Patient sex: M
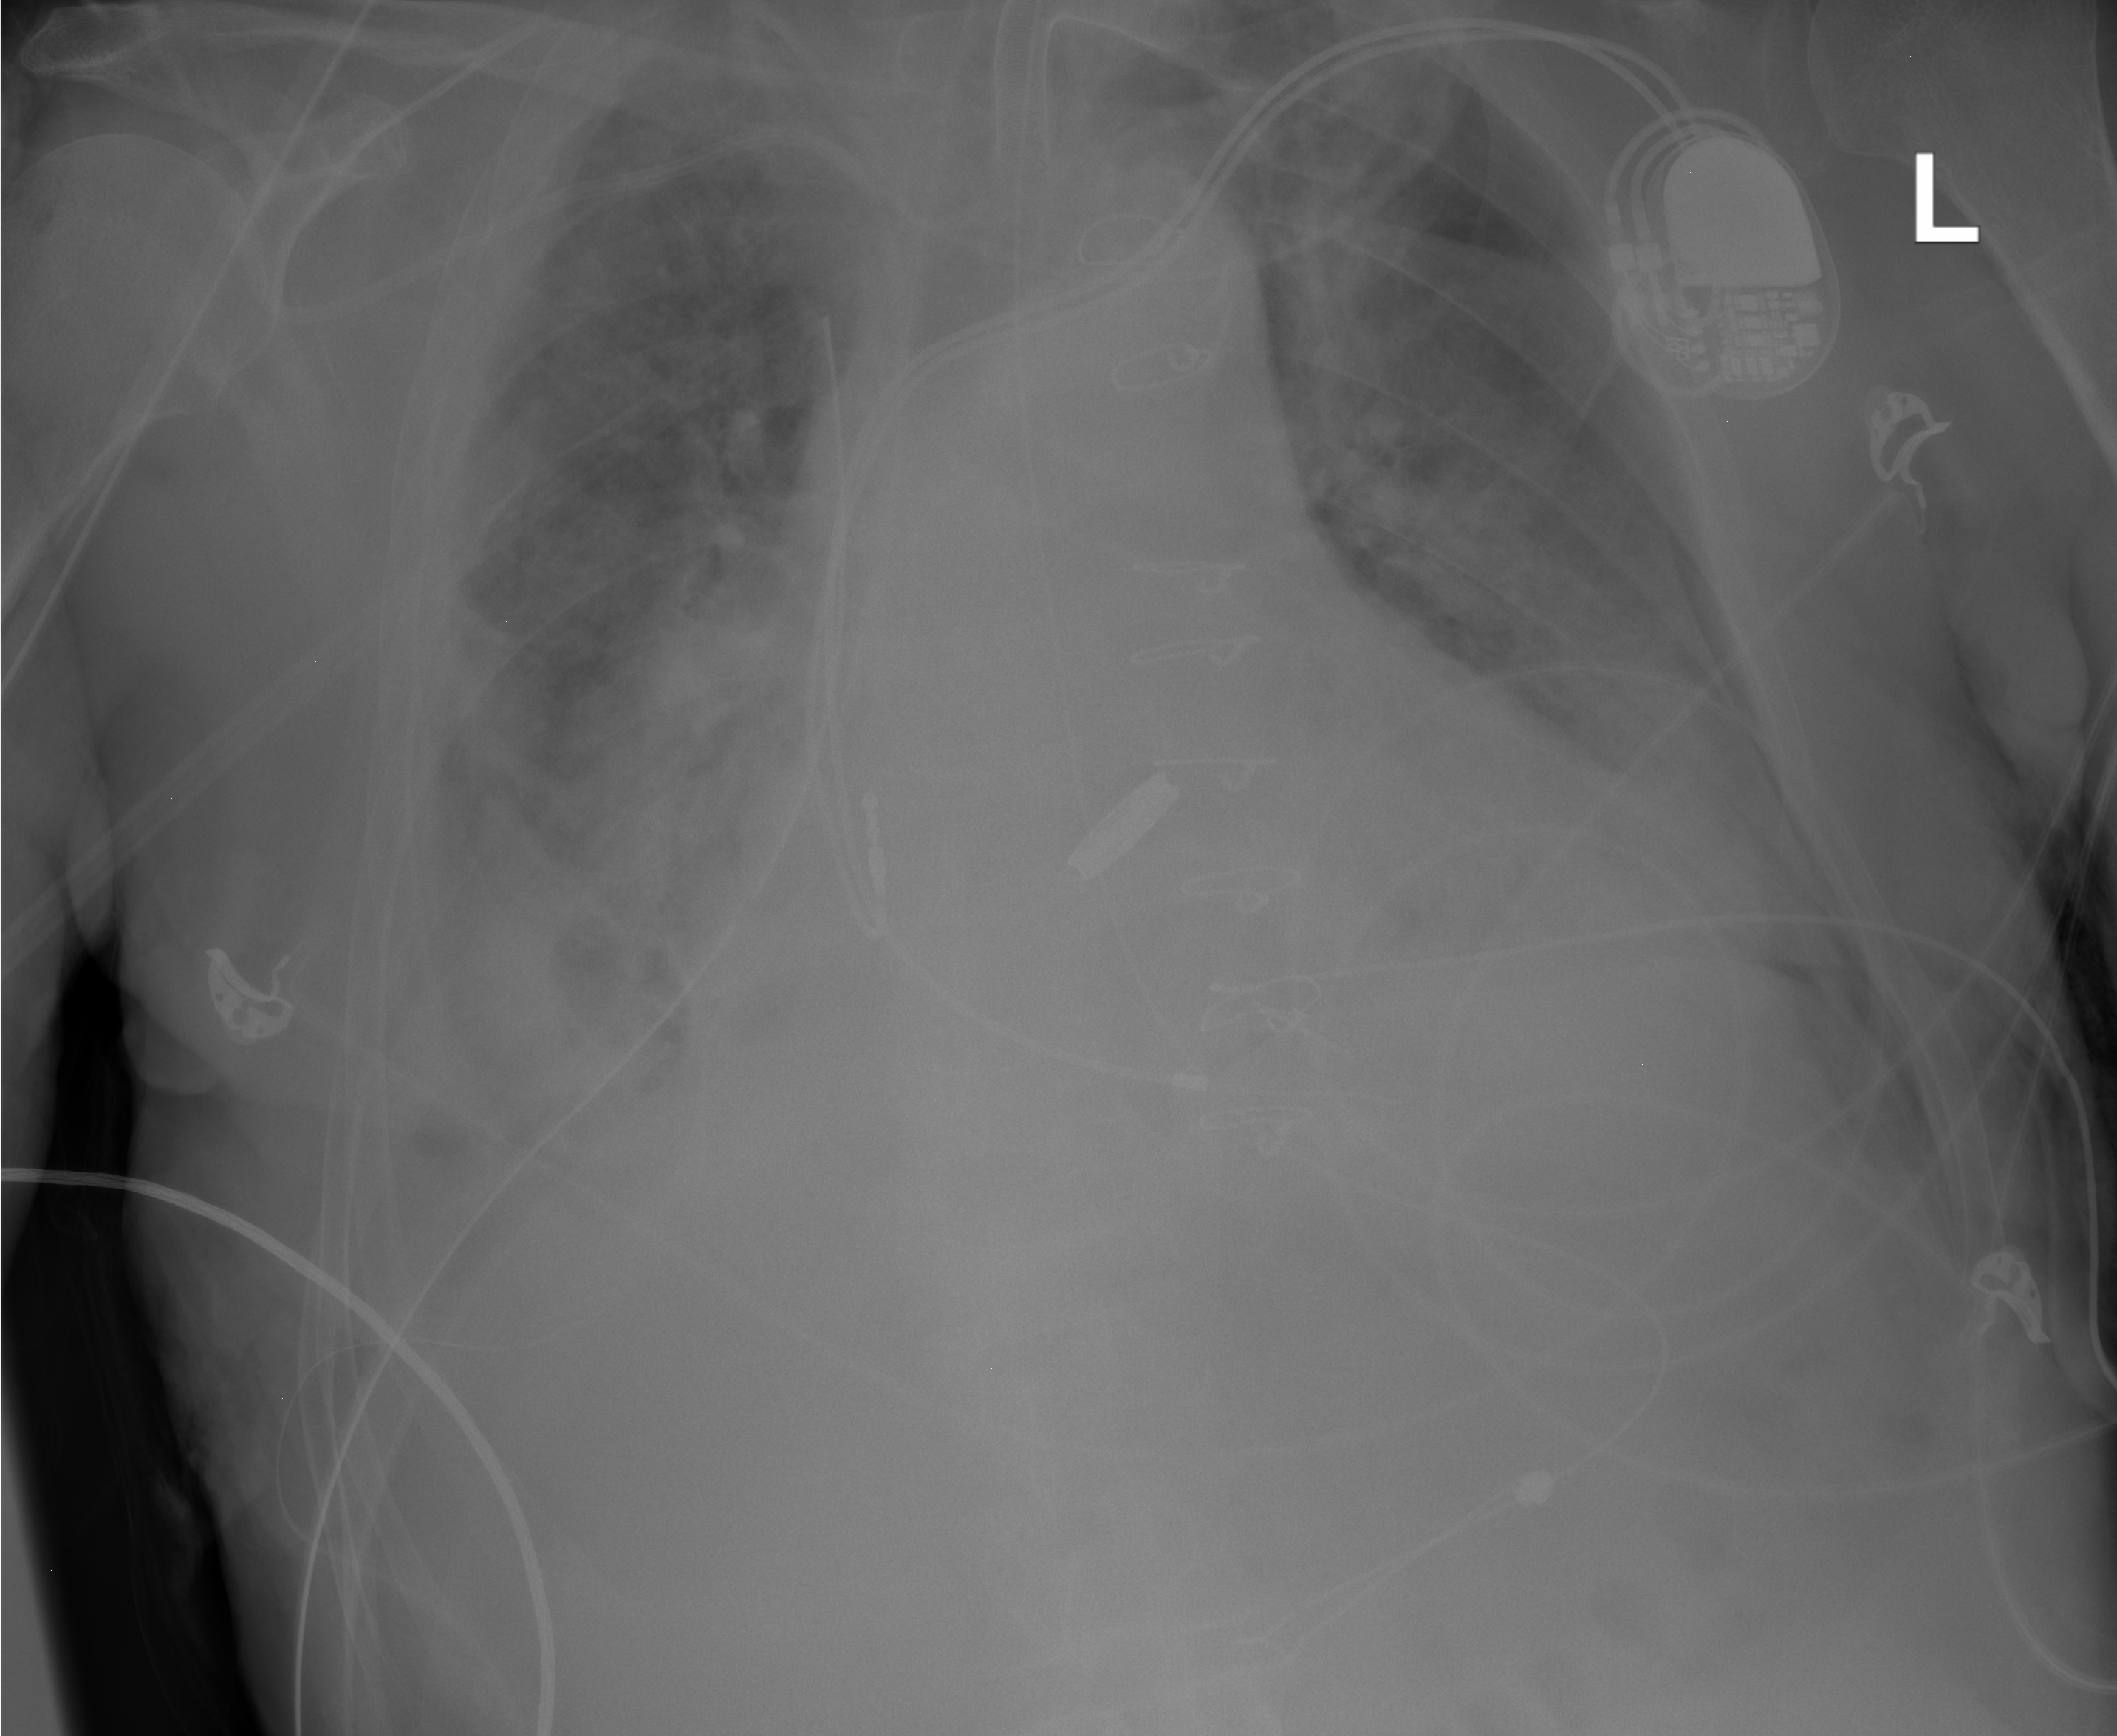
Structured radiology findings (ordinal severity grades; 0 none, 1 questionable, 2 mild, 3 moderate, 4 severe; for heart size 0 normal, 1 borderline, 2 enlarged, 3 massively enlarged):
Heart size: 2
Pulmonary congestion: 2
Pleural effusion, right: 2
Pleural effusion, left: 1
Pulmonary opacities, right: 3
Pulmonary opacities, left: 2
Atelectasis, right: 3
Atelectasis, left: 3